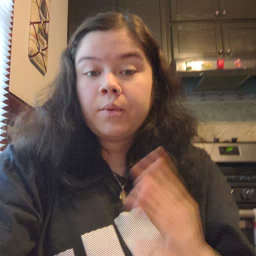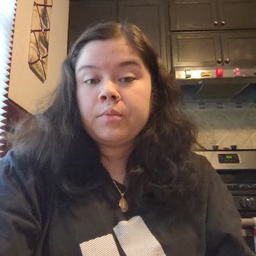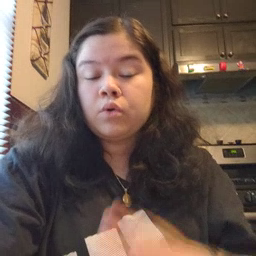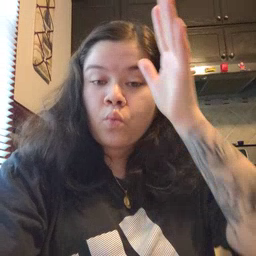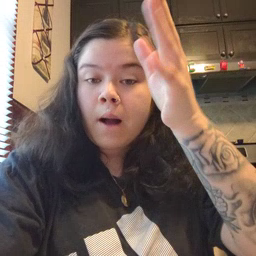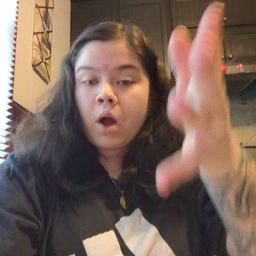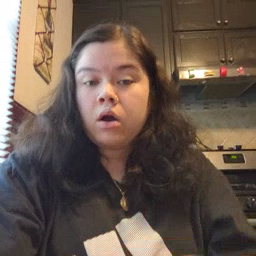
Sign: grandpa